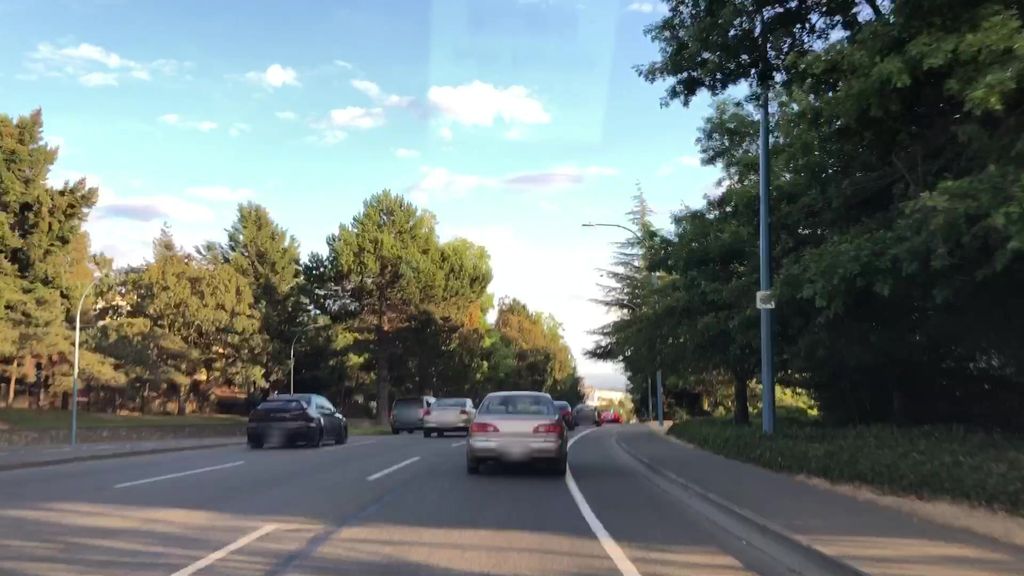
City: victoria